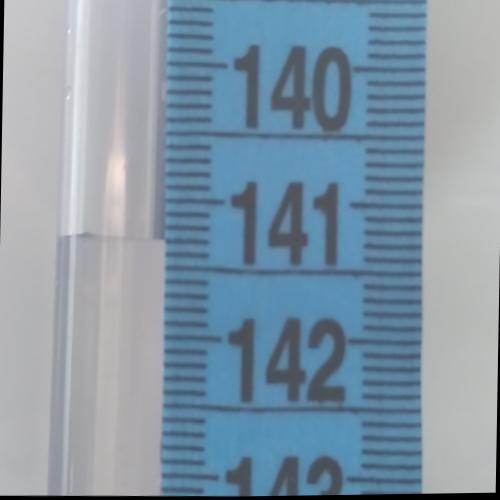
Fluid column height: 141.3 cm